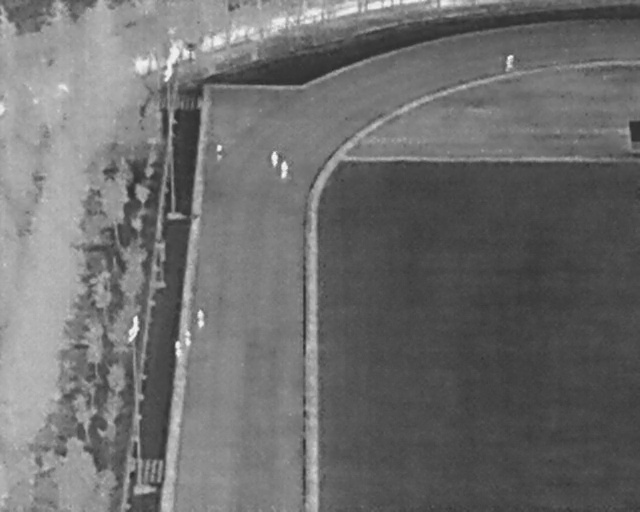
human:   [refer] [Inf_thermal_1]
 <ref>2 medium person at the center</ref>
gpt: <box>[[42, 32, 45, 33, 2], [29, 61, 32, 63, 2]]</box>

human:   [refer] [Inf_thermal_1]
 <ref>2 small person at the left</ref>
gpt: <box>[[27, 65, 30, 66, 2], [26, 67, 29, 68, 2]]</box>